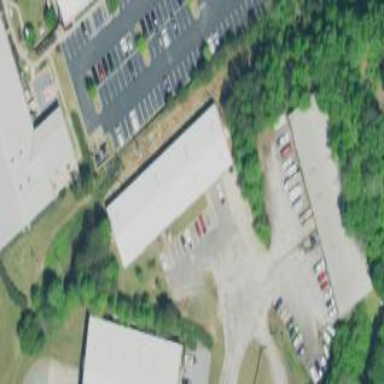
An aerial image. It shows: Commercial building.